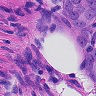
Metastatic tissue present: yes